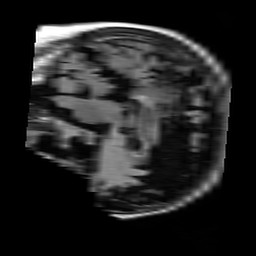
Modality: FLAIR
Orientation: sagittal
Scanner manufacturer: philips
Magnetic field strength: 1.5 T
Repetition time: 10 s
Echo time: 0.11 s